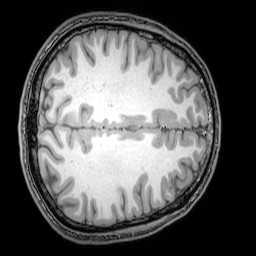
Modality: T1w
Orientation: axial
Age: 23
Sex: male
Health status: healthy
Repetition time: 0.081 s
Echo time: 0.037 s